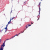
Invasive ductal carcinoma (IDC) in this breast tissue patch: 0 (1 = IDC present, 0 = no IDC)